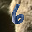
Label: 6